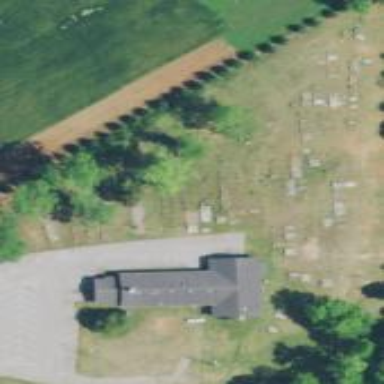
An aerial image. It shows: Cemetery.